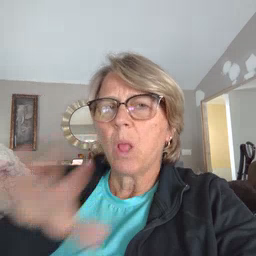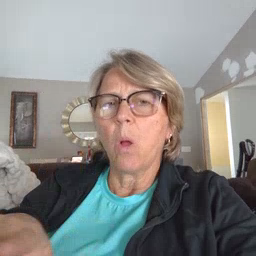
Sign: blow